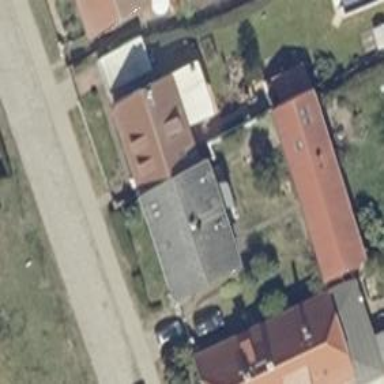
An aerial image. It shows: Semi-detached house with gabled roof.